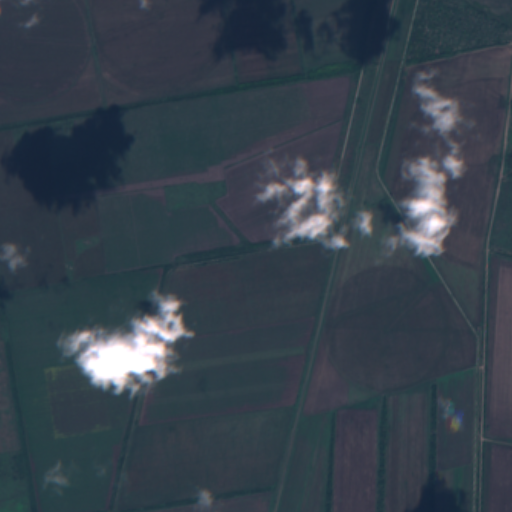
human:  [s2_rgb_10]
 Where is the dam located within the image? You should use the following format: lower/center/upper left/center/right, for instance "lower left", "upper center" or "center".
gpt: The dam is located in the center right of the image.
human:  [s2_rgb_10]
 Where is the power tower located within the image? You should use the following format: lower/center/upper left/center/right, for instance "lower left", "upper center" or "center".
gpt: The power tower is located in the upper right of the image.
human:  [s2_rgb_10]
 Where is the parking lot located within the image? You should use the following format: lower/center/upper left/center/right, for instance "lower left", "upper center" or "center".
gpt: There is no parking lot in the image.